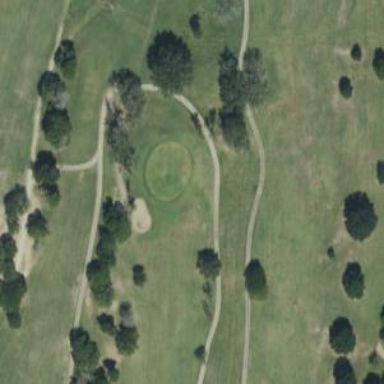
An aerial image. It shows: View of golf hole.